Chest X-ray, PA view. Patient: 72 years old, sex F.
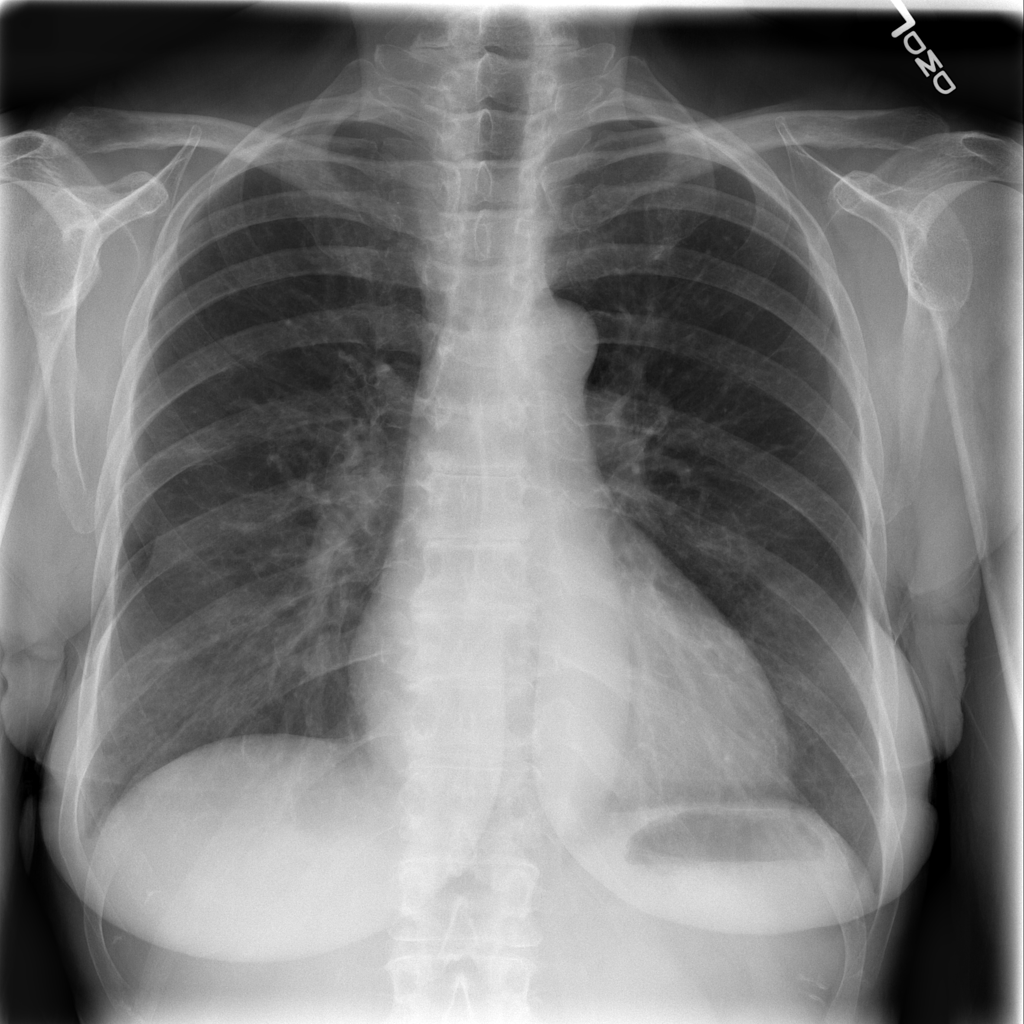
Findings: No Finding